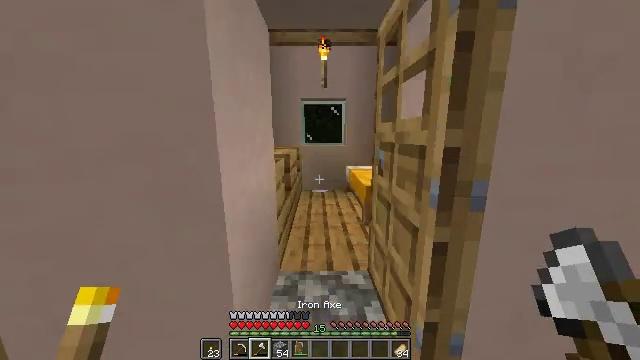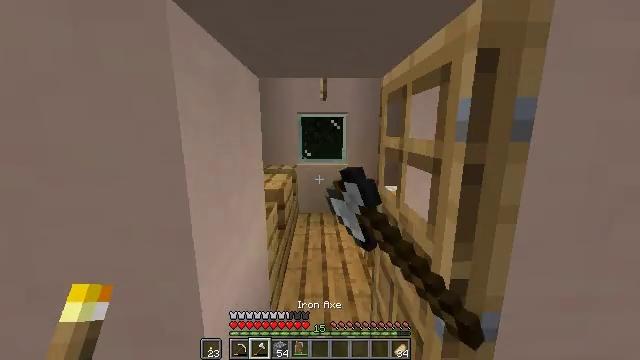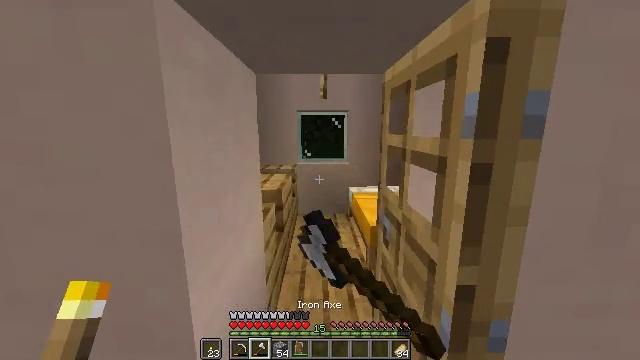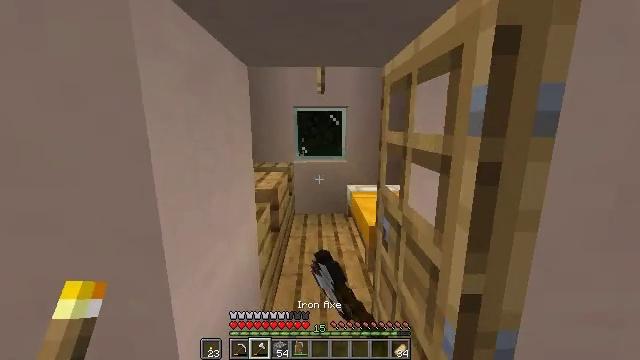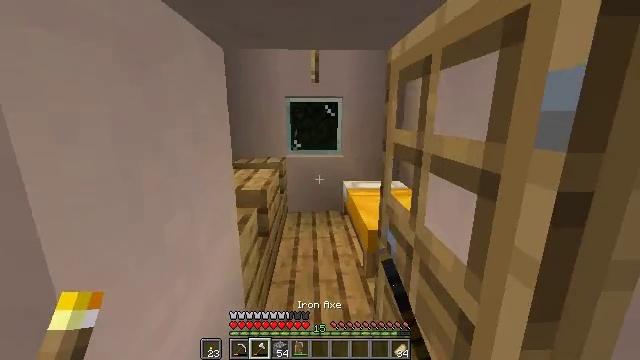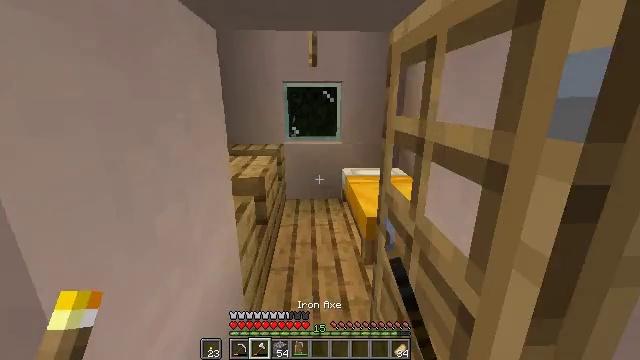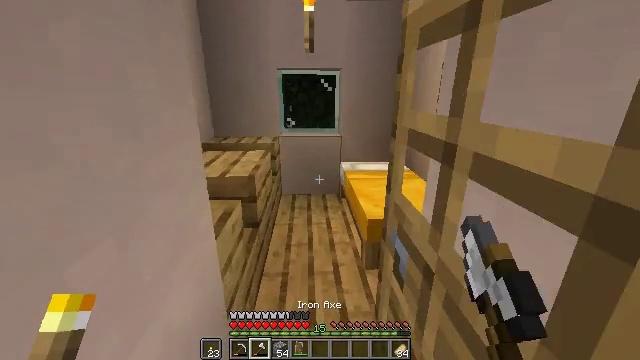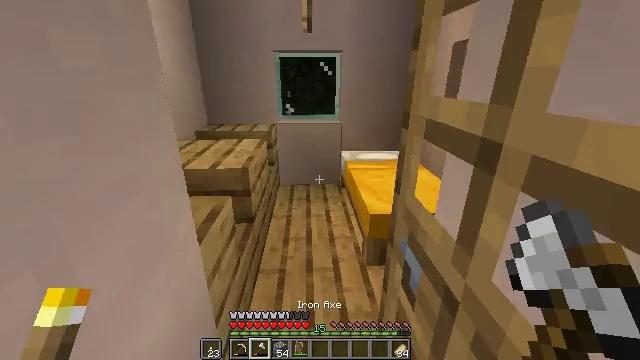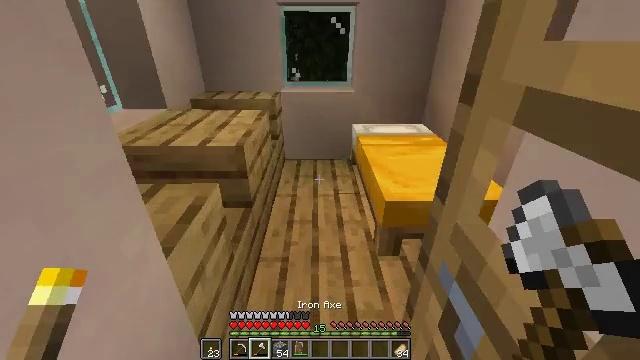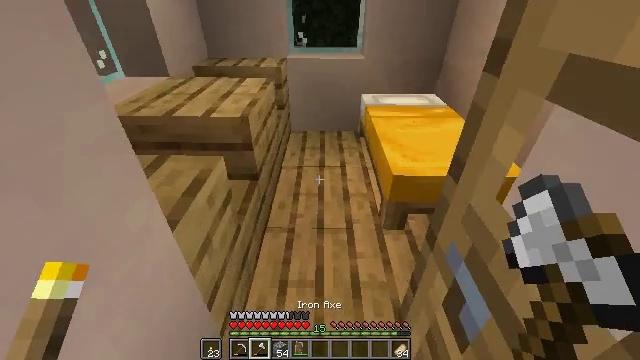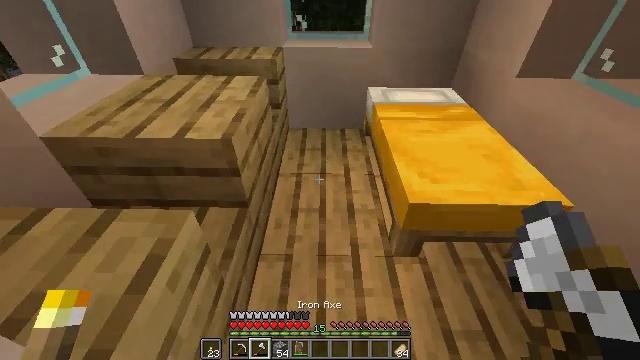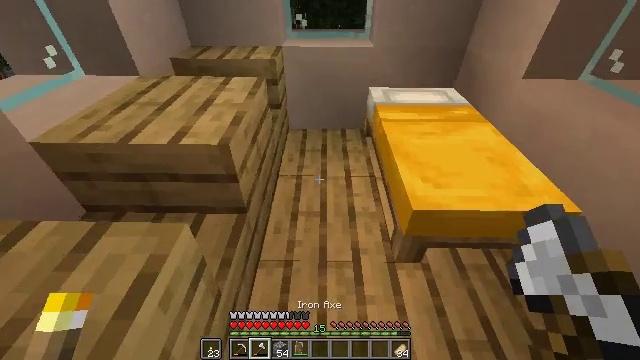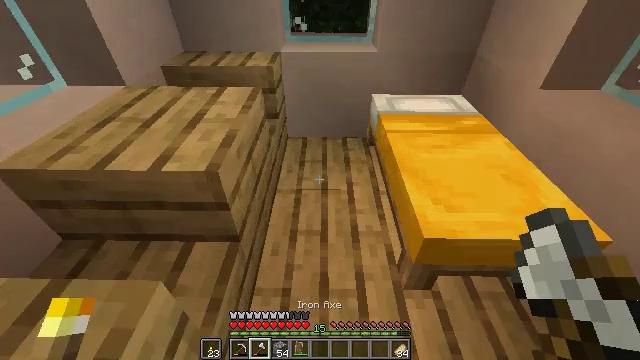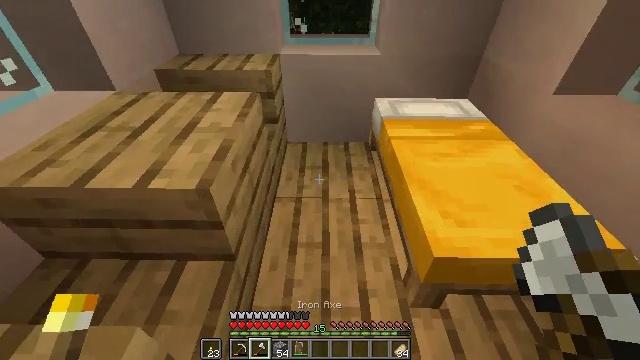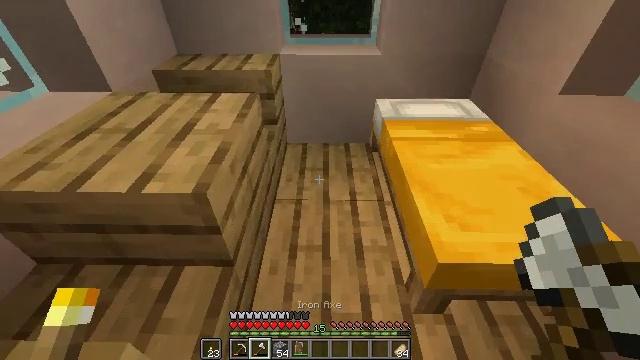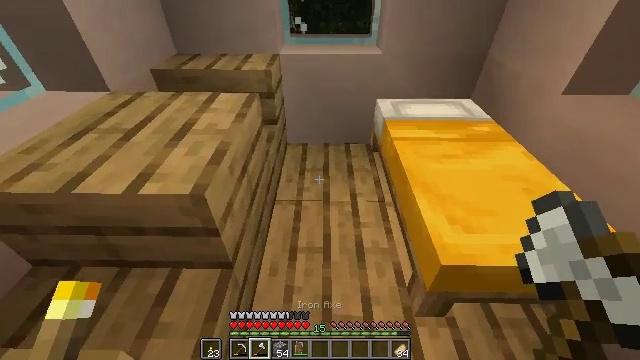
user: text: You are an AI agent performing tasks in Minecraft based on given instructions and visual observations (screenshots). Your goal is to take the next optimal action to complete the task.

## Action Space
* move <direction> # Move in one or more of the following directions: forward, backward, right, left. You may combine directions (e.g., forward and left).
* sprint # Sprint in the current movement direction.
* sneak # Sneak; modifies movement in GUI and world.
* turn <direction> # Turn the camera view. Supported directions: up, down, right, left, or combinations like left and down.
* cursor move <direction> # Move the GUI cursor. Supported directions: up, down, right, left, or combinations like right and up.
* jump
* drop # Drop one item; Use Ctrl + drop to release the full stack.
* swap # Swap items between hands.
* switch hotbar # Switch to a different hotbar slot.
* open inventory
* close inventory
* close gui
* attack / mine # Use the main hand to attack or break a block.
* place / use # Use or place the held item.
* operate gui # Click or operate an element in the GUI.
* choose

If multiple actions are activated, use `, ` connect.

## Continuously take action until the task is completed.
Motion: motion action
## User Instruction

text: Break the yellow bed.
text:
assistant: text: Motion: use / place
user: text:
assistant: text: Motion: use / place
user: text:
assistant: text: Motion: move forward
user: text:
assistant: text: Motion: move forward, turn right and down
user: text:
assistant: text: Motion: move forward, turn down
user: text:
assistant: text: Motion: move forward, turn down
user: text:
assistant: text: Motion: move forward, turn down
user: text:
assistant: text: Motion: move forward, turn left and down
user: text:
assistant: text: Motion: move forward, turn left and down
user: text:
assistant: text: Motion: move forward, turn down
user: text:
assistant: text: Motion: move forward
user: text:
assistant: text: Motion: no_op
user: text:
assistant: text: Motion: no_op
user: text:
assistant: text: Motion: no_op
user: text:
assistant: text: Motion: no_op
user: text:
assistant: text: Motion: turn right
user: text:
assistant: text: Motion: turn right
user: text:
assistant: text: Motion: turn right
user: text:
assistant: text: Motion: turn right
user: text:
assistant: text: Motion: turn right and up
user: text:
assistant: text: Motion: turn right
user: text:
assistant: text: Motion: turn right
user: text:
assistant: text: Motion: turn right
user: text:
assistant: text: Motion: turn right
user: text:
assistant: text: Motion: no_op
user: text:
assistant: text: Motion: no_op
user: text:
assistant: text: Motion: no_op
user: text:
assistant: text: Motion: no_op
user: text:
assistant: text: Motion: attack / mine
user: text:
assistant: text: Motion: attack / mine